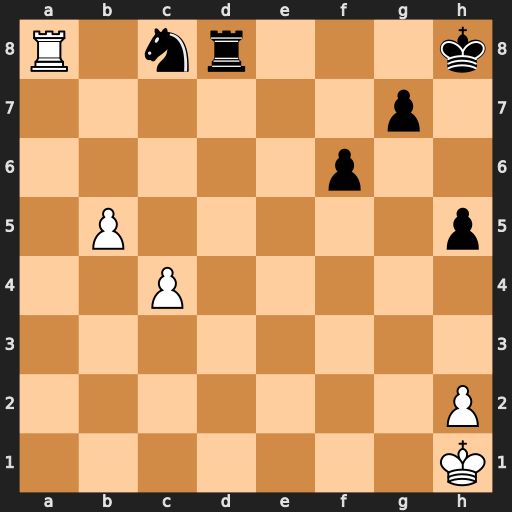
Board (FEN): R1nr3k/6p1/5p2/1P5p/2P5/8/7P/7K
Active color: w
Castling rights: -
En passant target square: -
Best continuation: b6 Kh7 b7 Nd6 Rxd8